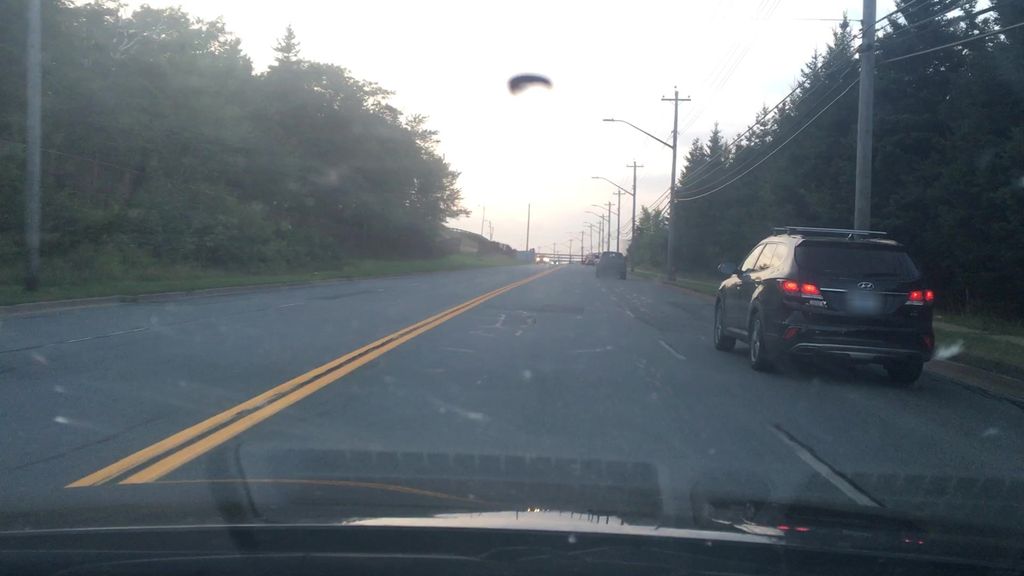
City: halifax